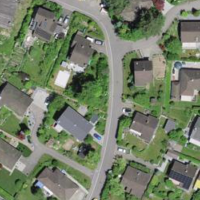
EUNIS habitat code: 55
Species observed at this site:
Juglans regia
Fagus sylvatica
Cydonia oblonga